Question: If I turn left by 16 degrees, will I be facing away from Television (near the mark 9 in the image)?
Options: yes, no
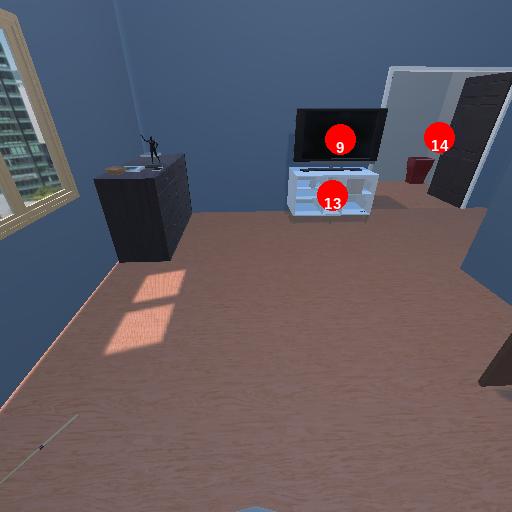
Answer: yes